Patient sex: F
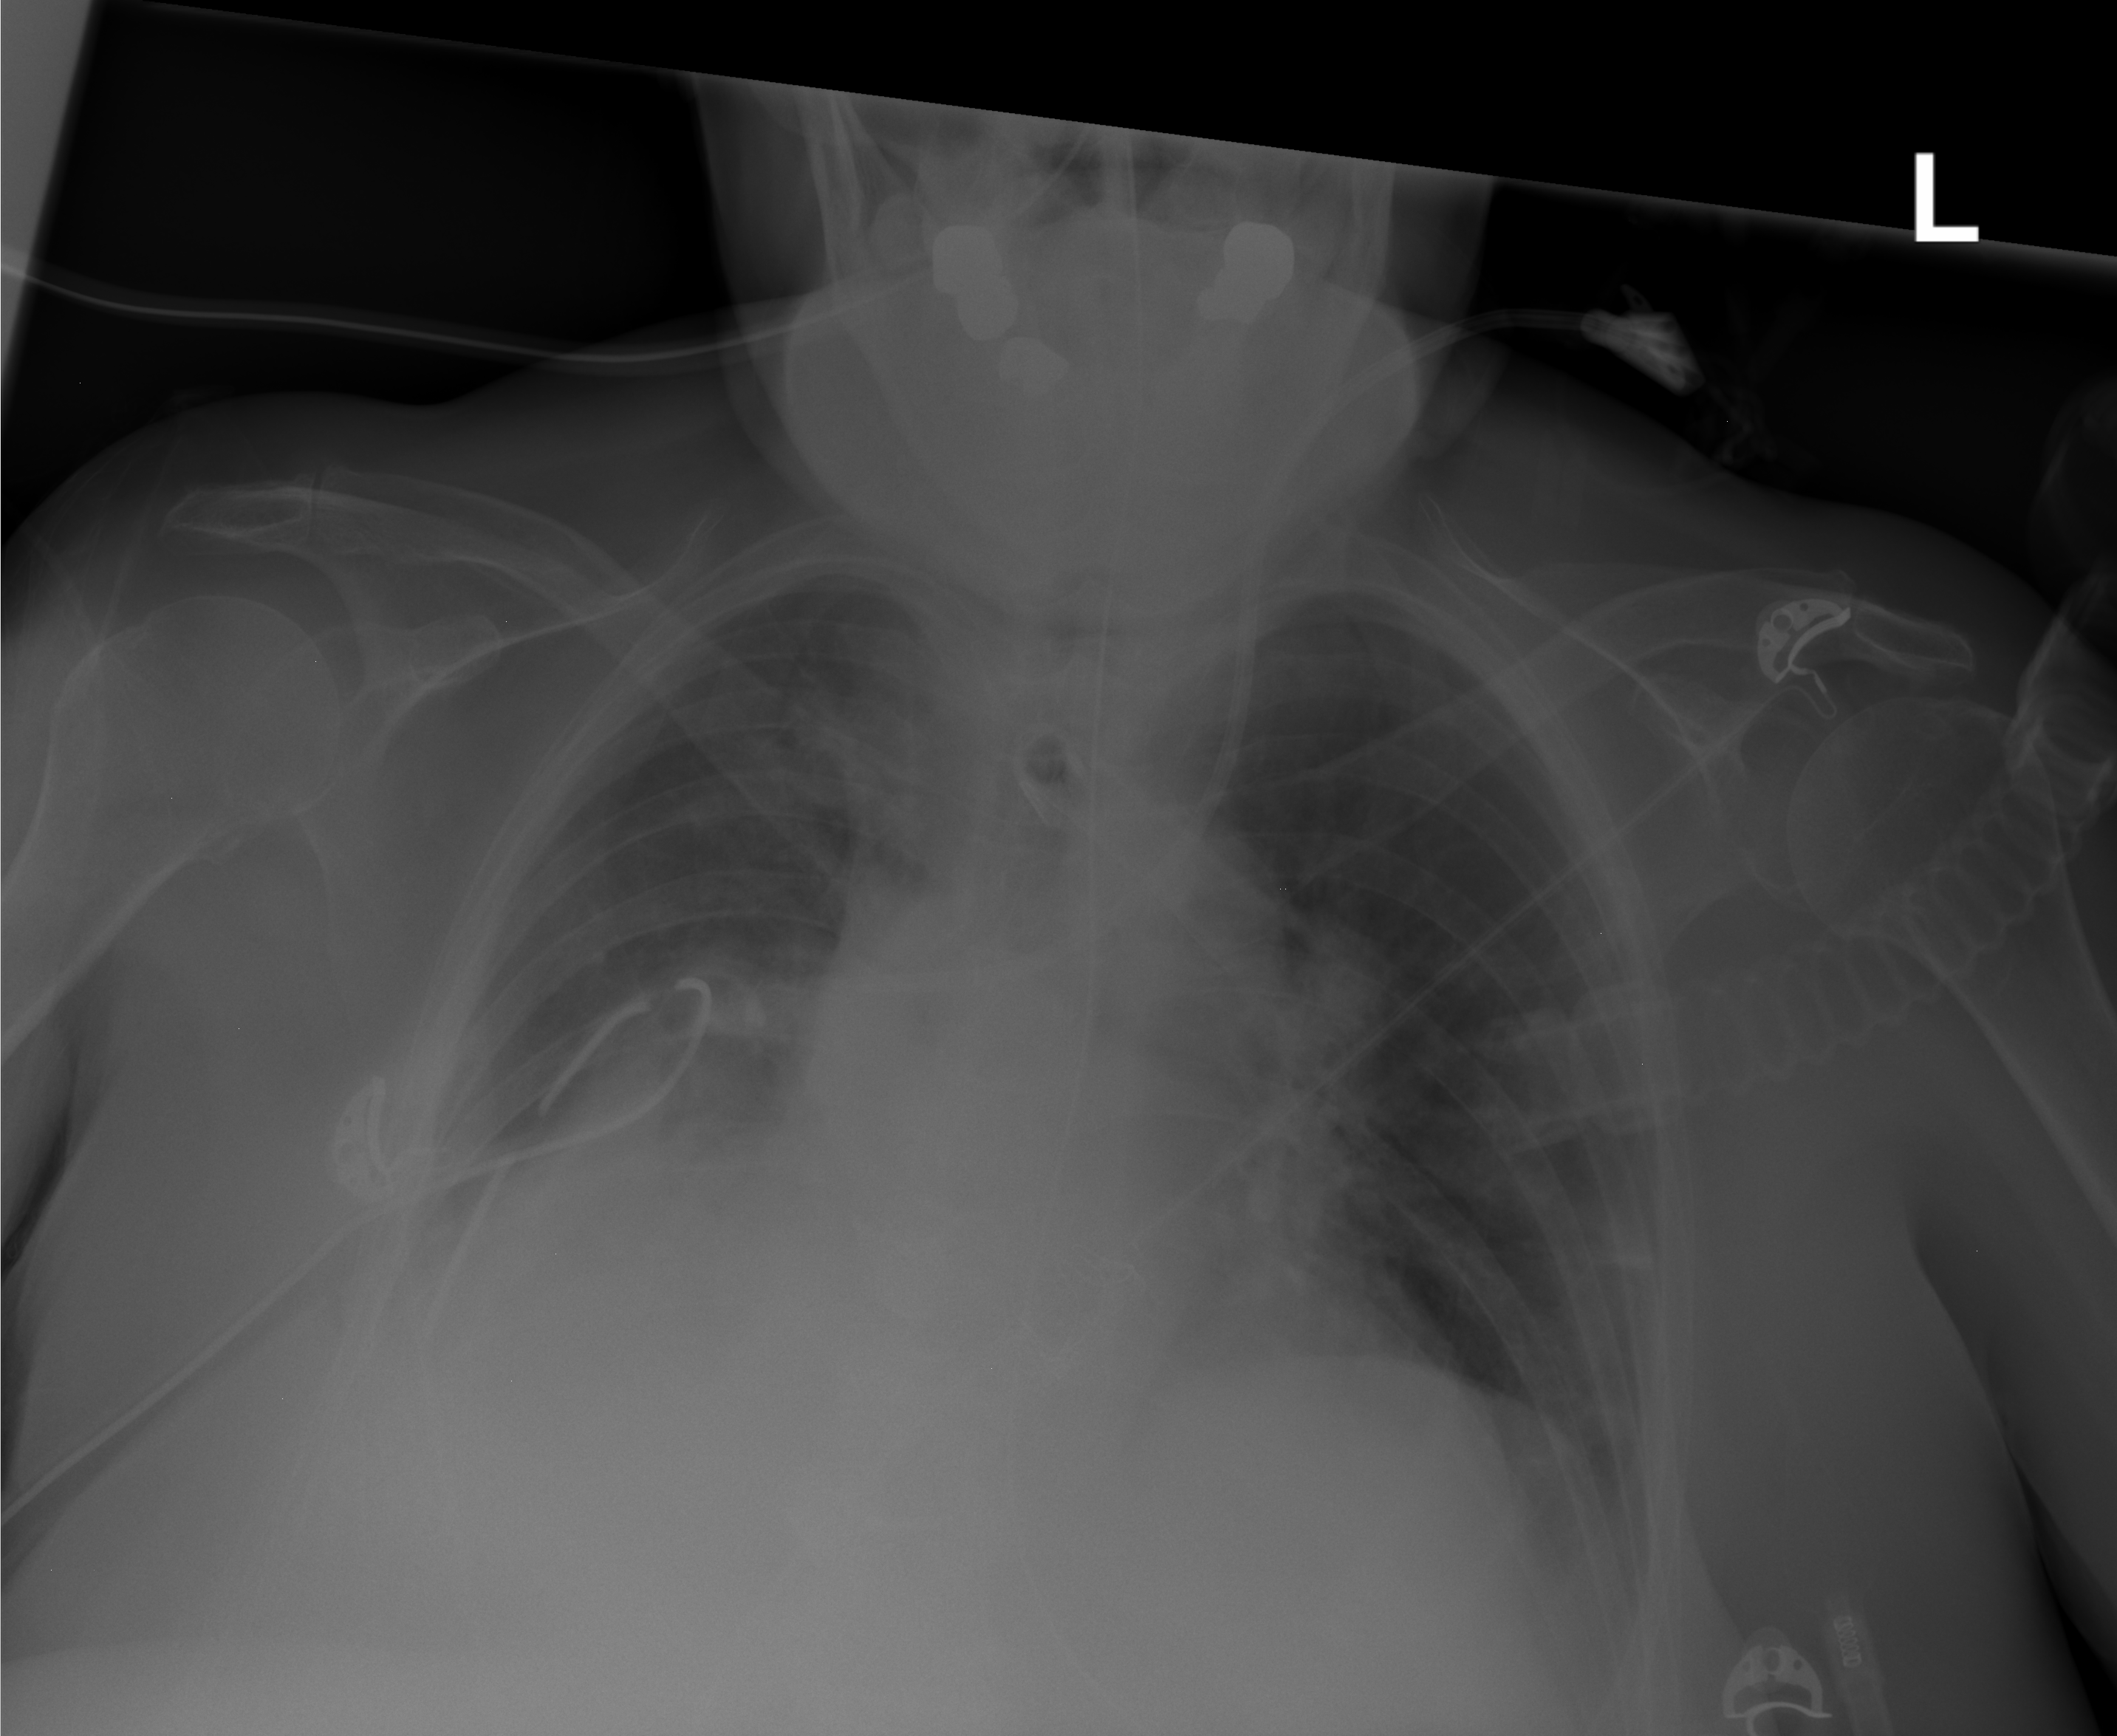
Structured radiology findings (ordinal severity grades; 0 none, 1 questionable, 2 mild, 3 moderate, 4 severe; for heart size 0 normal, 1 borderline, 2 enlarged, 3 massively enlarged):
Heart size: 2
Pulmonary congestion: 2
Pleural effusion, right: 2
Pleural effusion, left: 0
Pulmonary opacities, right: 0
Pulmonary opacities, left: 0
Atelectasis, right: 2
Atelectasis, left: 2